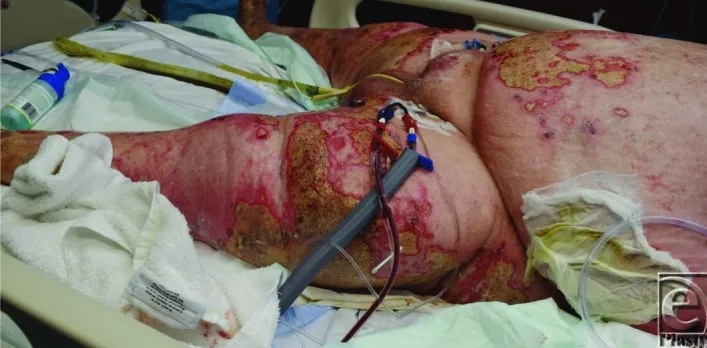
Initial necrotic wounds of the bilateral lower extremities and abdomen prior to the first operative debridement caused by the granulomatosis polyangiitis (GPA) (formerly known as Wegener's granulomatosis).
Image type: medical_photograph (other_medical_photograph)